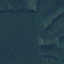
Land use / land cover: Forest